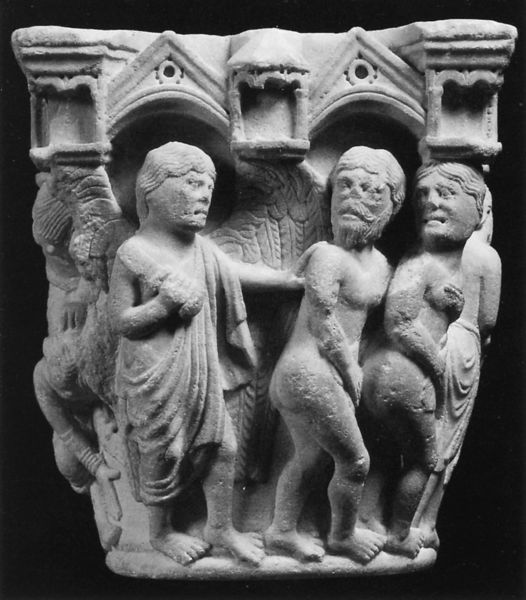
Titel: Parma, Kapitelle der ehemaligen Domkanzel
Institution: Parma, Galleria Nazionale
Schlagwörter: mann, nackt, frau, frisur, männer, blick, dach, haus, bart, architektur, stein, gewand, relief, füße, wellen, venedig, nische, kapitell, toga, bruecke, nacktg